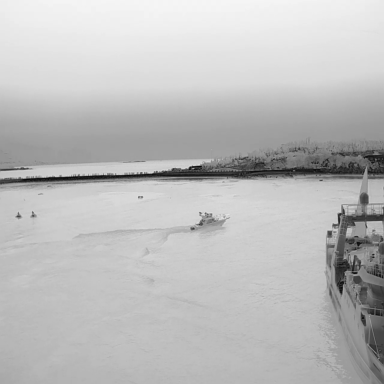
There are five objects shown in the infrared image, including a container_ship, a sailboat, and three canoes.